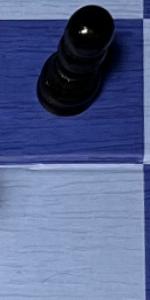
Label: Empty